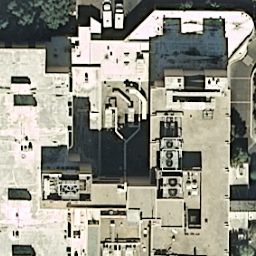
Label: buildings